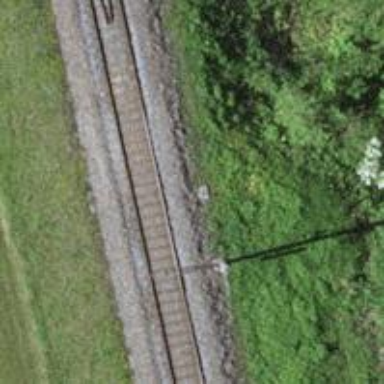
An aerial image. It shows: Single-track electrified railway with contact line.